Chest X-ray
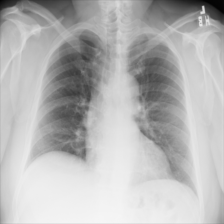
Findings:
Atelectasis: negative
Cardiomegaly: negative
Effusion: negative
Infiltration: negative
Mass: negative
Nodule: negative
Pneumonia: negative
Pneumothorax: negative
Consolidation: negative
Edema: negative
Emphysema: negative
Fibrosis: negative
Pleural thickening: negative
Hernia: negative